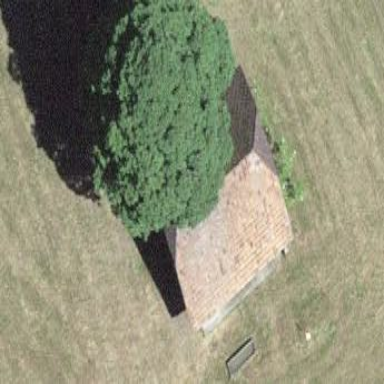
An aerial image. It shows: Barn.